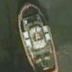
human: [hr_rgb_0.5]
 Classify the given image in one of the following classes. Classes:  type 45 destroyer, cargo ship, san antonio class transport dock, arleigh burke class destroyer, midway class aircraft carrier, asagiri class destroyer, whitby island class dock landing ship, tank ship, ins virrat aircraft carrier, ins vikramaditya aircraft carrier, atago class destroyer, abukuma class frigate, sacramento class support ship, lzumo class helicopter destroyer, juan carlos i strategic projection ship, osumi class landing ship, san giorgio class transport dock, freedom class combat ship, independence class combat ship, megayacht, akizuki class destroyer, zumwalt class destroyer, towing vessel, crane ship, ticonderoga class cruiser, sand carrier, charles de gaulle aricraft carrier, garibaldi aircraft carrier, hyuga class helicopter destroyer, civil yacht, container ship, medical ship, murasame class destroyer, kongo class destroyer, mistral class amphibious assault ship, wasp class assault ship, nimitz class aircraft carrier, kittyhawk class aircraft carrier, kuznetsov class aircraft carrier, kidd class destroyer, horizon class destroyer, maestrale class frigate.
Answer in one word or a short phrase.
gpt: Towing vessel